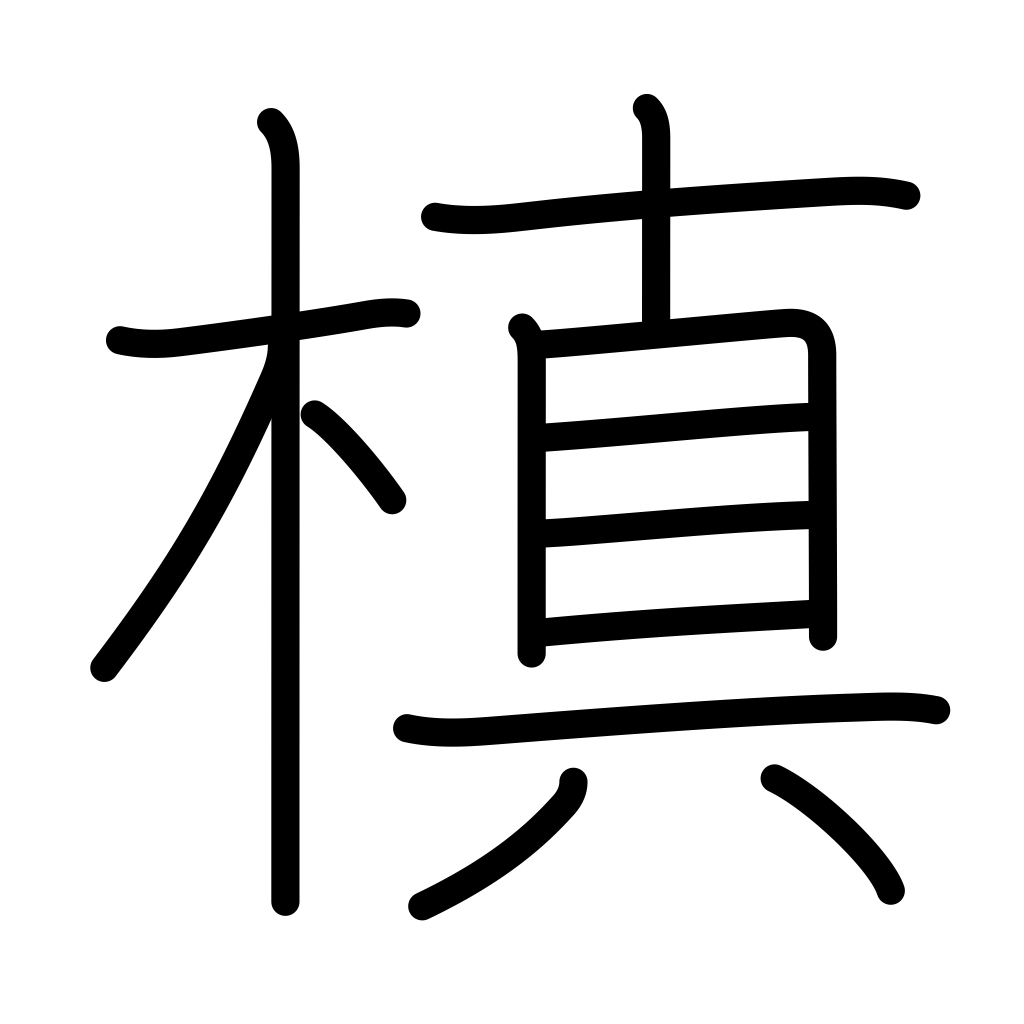
Meaning: twig, ornamental evergreen